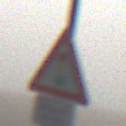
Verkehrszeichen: Lichtzeichenanlage
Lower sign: ZeitangabenMitBeschraenkungAufWochentage3
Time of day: MorningAfternoon
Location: Outdoor (Nature)
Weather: PartlyCloudy
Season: NotSpecified
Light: Natural